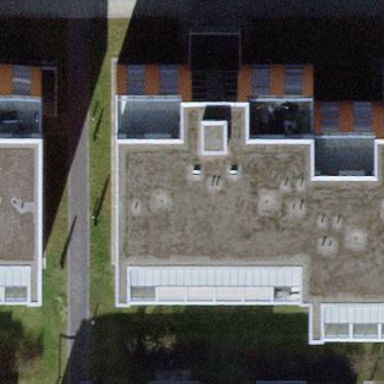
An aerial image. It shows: Flat roofed building.